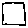
Label: square